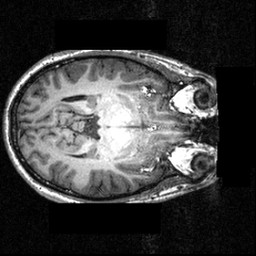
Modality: T1w
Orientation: axial
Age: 21
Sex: male
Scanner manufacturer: siemens
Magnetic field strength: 3.951 T
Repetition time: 1.5 s
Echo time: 0.00335 s